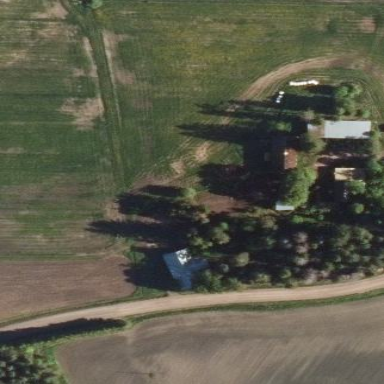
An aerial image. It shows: Farmyard area.